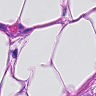
Metastatic tissue present: yes